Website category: university
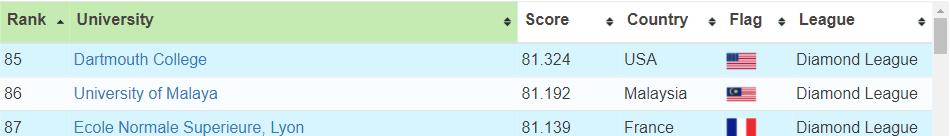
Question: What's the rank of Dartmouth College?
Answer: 85

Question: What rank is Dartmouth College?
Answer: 85

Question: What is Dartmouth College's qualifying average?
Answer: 85

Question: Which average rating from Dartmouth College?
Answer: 85

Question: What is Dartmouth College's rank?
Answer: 85

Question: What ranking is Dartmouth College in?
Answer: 85

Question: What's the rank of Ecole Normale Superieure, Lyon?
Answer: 87

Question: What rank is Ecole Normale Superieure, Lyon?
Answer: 87

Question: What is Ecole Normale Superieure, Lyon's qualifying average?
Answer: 87

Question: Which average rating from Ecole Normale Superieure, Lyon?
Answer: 87

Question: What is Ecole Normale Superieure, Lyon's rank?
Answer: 87

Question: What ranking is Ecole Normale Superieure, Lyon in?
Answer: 87

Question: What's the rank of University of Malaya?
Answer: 86

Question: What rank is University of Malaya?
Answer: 86

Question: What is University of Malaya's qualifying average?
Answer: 86

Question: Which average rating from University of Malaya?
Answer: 86

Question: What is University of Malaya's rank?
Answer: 86

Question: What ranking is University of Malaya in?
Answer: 86

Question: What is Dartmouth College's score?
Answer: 81.324

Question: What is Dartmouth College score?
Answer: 81.324

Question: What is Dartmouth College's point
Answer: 81.324

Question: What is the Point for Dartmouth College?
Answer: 81.324

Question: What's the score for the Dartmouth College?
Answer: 81.324

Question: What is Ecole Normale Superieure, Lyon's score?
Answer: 81.139

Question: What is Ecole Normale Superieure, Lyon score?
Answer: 81.139

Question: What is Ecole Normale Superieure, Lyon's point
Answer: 81.139

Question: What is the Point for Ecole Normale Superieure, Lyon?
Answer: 81.139

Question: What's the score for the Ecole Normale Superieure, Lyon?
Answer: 81.139

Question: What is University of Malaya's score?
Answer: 81.192

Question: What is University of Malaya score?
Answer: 81.192

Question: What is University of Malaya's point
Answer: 81.192

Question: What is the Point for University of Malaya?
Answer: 81.192

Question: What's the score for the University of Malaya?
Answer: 81.192

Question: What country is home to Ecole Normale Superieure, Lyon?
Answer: France

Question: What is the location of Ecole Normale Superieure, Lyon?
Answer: France

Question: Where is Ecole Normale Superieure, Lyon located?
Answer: France

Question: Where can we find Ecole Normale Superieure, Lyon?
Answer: France

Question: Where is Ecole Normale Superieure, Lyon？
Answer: France

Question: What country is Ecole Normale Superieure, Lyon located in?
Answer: France

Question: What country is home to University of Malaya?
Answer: Malaysia

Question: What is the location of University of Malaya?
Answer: Malaysia

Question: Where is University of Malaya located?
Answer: Malaysia

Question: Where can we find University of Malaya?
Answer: Malaysia

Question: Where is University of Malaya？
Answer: Malaysia

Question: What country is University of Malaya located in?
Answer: Malaysia

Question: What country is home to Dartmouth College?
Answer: USA

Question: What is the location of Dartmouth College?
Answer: USA

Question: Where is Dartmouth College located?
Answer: USA

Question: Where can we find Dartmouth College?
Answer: USA

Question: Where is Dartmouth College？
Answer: USA

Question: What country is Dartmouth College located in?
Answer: USA

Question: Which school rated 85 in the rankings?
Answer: Dartmouth College

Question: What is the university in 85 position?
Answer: Dartmouth College

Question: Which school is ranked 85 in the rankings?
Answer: Dartmouth College

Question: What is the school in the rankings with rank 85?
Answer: Dartmouth College

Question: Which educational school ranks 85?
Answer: Dartmouth College

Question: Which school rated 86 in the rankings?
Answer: University of Malaya

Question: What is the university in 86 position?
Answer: University of Malaya

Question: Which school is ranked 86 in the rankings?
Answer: University of Malaya

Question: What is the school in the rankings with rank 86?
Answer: University of Malaya

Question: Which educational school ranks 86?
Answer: University of Malaya

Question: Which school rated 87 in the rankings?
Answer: Ecole Normale Superieure, Lyon

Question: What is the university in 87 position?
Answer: Ecole Normale Superieure, Lyon

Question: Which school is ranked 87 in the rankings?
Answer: Ecole Normale Superieure, Lyon